Field crop: tomato
Growth stage: 2
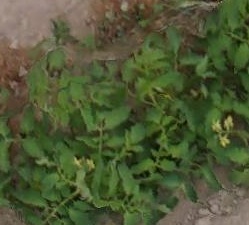
Species: tomato